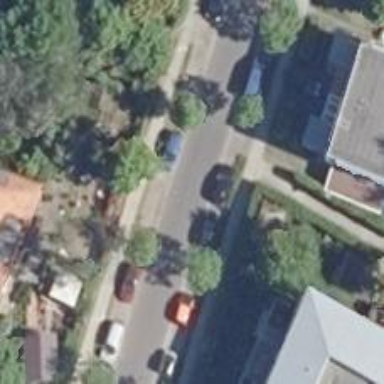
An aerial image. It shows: Residential road with asphalt surface. There are parallel parking lanes on both sides of the street.